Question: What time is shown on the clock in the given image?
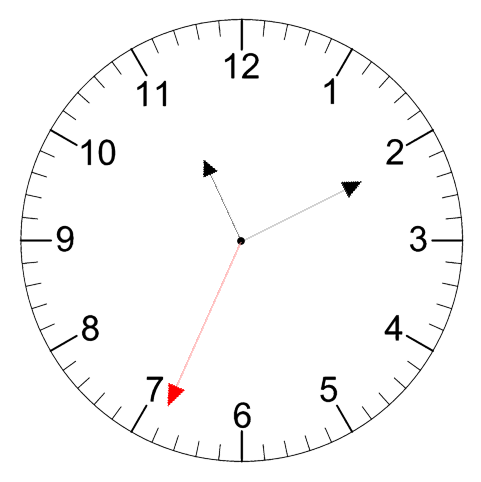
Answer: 11:10:34